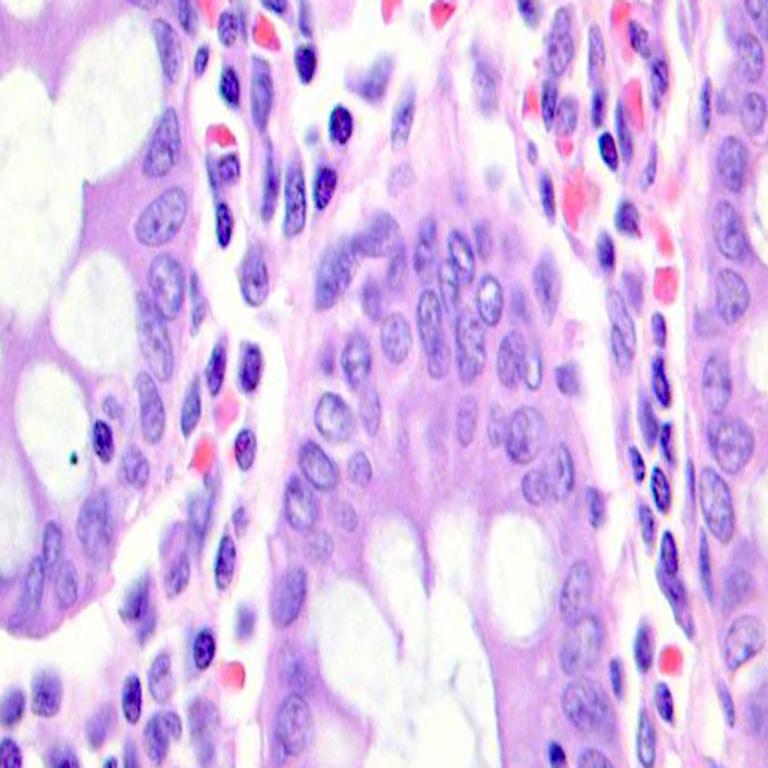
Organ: colon
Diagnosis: benign